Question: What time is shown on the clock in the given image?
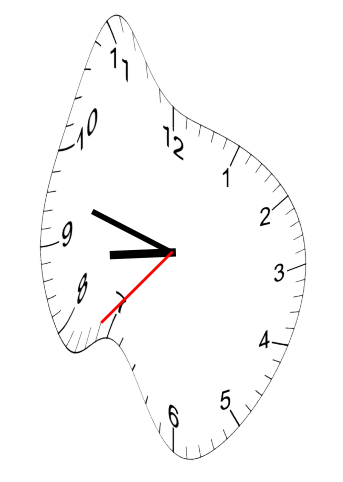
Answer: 08:47:37